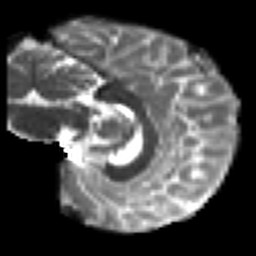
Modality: T2w
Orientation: sagittal
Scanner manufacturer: siemens
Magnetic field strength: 3 T
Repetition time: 7.8 s
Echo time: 0.09 s